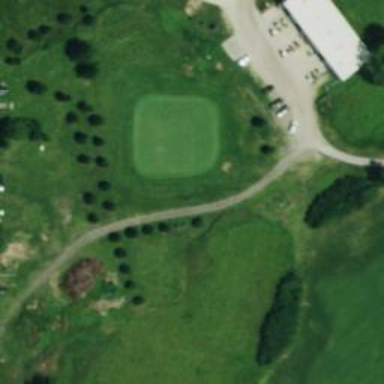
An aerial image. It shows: Path for golf carts.